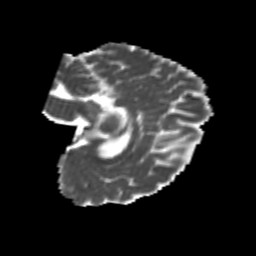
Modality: MD
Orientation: sagittal
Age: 20
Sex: female
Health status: healthy
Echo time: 0.074 s